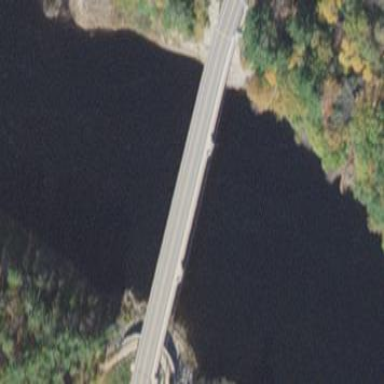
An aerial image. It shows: Man-made bridge.